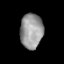
Tissue: prostate
Cell type: T cells
Senescence score: 0.2877
Nuclear area (px): 772
Mean DAPI intensity: 153.019